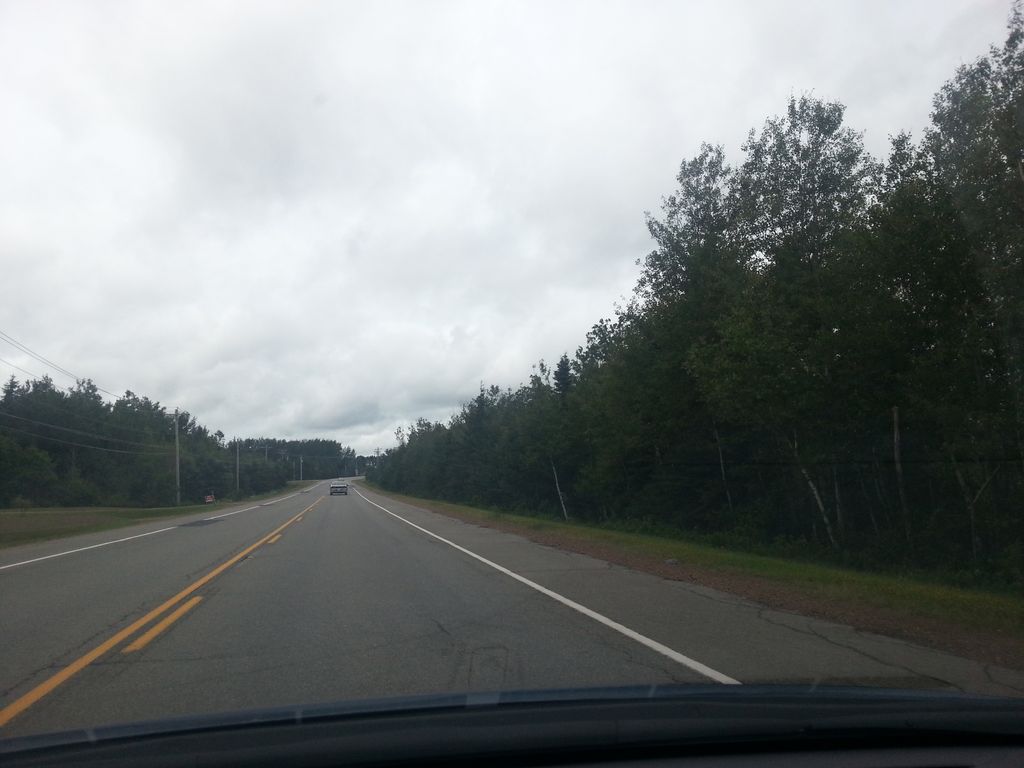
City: charlottetown